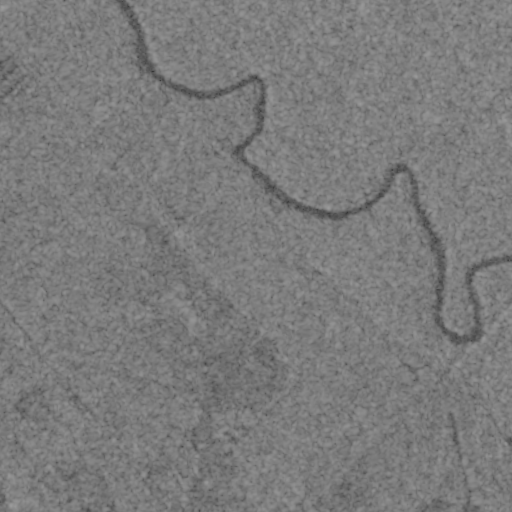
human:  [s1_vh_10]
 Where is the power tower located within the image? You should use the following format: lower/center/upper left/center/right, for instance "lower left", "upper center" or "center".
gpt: The power tower is located in the lower right of the image.
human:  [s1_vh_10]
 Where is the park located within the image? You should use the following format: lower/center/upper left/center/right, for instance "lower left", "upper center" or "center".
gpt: There is no park in the image.

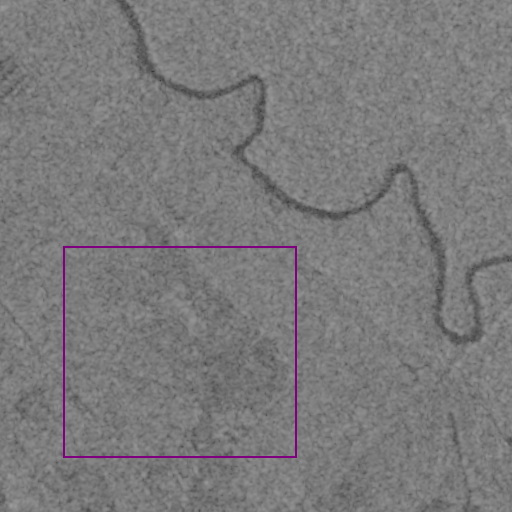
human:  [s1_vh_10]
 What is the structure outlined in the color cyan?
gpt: There is no cyan outline.
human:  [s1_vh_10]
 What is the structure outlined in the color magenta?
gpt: There is no structure outlined in magenta.